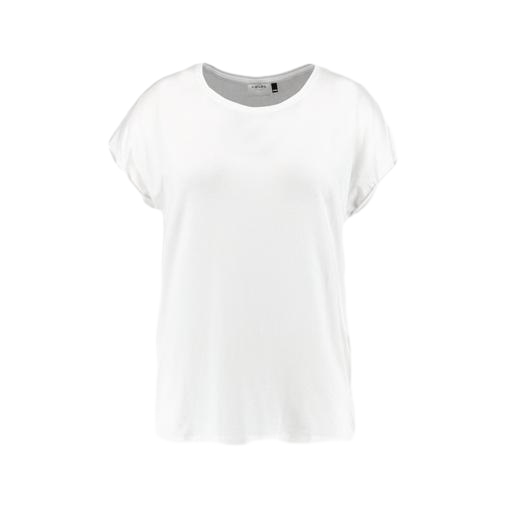
white pima t-shirt only macy, white relaxed fit t-shirt, only white t-shirt, white background